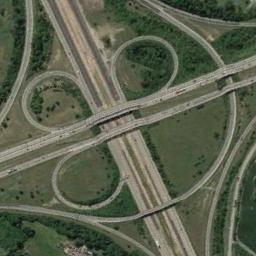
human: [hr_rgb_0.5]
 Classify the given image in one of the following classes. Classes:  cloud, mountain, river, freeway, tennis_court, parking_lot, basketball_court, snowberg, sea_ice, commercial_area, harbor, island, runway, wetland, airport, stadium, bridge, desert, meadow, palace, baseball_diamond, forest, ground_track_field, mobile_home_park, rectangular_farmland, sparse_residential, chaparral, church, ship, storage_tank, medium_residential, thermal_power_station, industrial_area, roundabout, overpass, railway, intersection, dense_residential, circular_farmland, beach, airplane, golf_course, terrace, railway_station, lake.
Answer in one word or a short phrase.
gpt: overpass